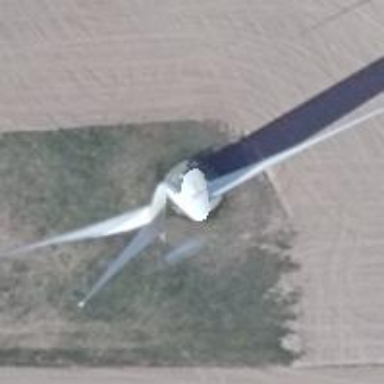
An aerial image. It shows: Wind power generator with wind turbines.